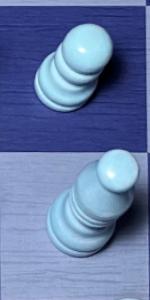
Label: Bishop_White